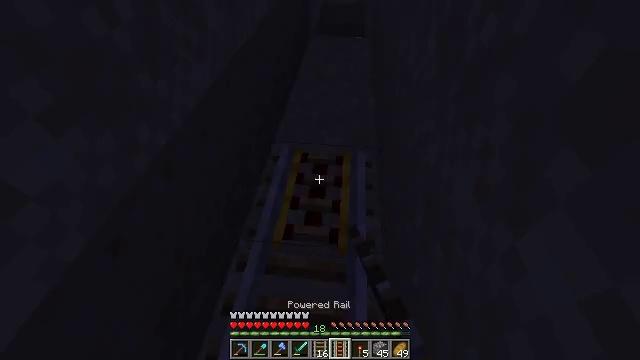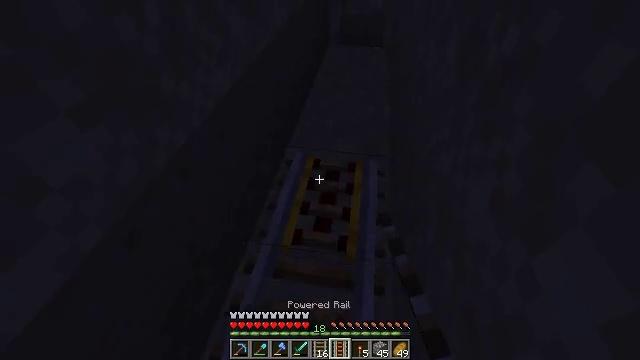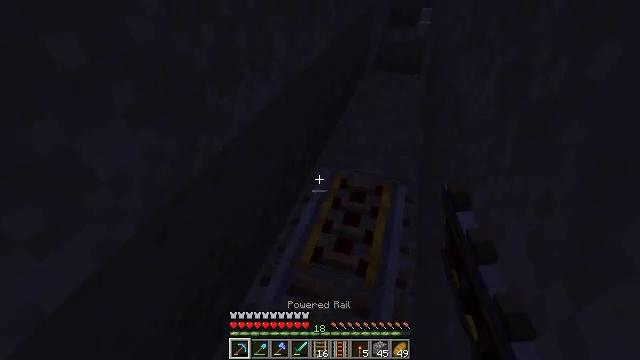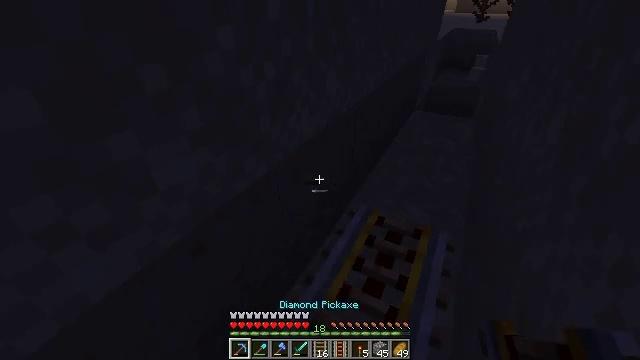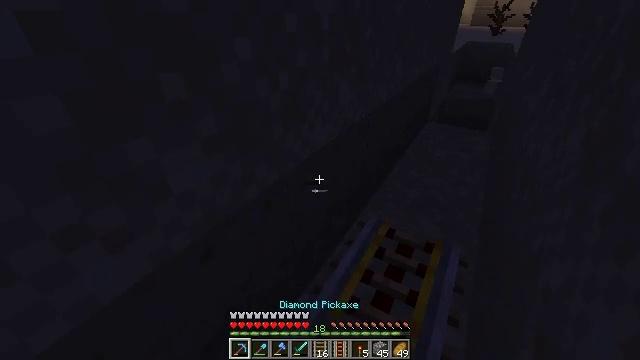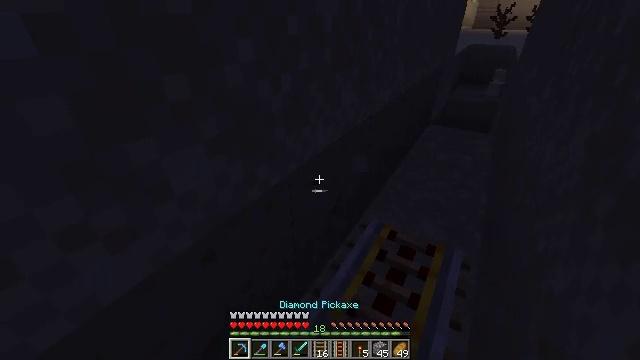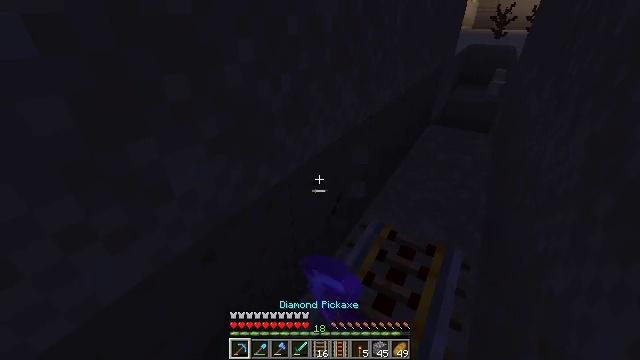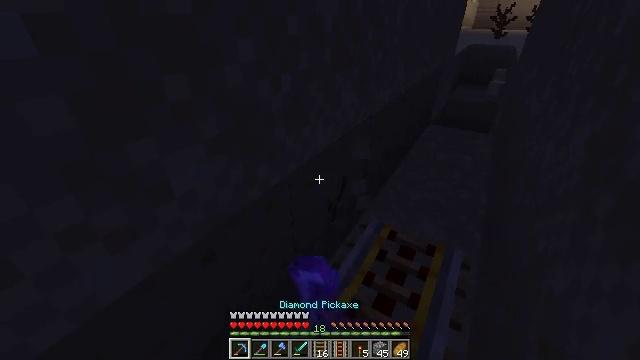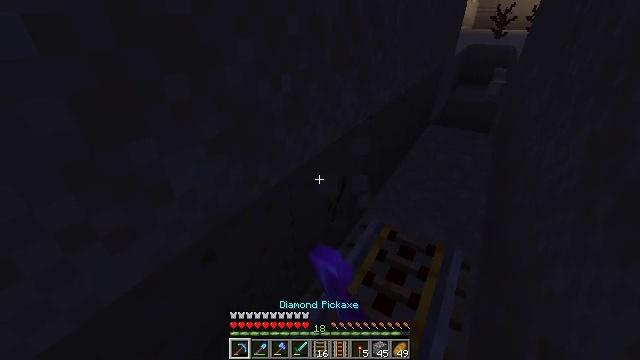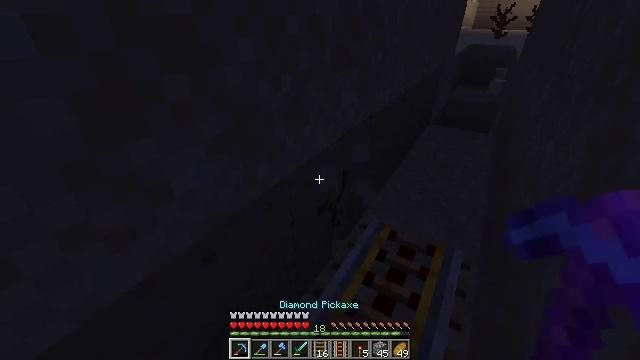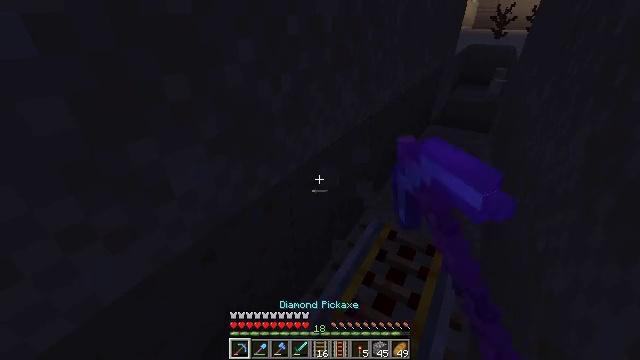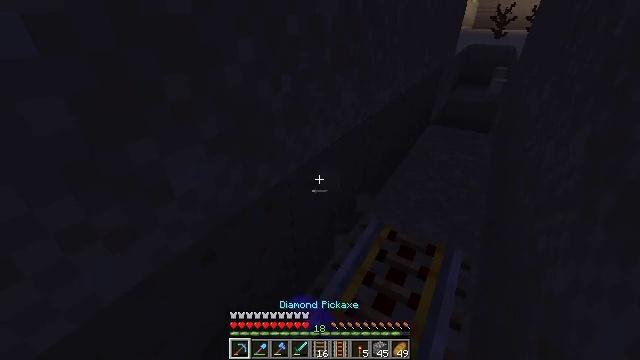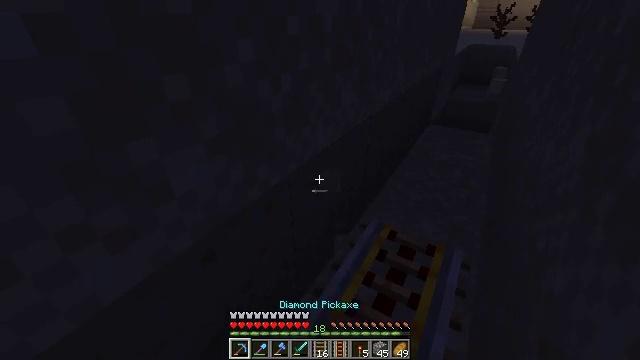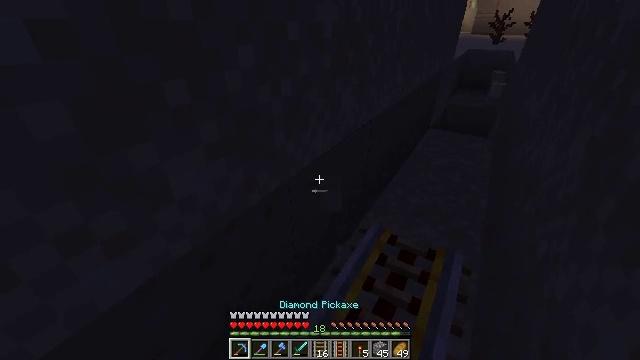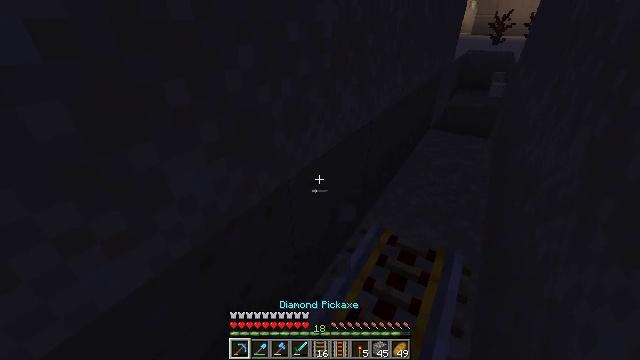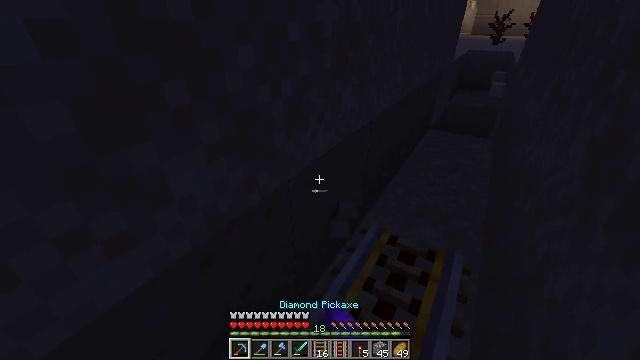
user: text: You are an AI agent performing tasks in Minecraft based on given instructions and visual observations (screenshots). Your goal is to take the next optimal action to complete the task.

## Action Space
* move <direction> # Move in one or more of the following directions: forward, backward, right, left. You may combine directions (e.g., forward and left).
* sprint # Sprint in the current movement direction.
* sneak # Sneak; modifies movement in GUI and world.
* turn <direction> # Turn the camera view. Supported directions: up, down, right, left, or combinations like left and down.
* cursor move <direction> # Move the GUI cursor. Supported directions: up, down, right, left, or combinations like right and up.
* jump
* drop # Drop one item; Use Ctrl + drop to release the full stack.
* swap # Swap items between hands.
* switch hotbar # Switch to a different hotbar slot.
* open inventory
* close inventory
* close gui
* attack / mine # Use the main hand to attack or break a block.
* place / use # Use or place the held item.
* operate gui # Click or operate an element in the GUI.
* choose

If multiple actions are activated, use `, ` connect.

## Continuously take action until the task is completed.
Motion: motion action
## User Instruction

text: Dig up some sand.
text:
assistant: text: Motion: turn left and up
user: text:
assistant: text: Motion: turn left and up, switch to hotbar 1
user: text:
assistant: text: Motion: turn left and up, switch to hotbar 1
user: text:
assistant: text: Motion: turn left and up
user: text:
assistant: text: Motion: attack / mine
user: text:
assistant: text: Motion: attack / mine
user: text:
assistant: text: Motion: attack / mine
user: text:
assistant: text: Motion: attack / mine
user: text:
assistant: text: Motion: attack / mine
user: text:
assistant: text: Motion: no_op
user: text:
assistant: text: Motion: no_op
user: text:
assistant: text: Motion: no_op
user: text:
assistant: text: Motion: no_op
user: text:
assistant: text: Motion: attack / mine
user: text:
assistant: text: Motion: attack / mine
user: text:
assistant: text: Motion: attack / mine
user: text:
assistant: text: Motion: attack / mine
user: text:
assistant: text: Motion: attack / mine
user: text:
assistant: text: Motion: attack / mine
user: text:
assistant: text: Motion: attack / mine
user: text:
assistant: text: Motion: attack / mine
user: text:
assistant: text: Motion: attack / mine
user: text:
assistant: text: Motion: attack / mine
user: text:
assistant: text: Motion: attack / mine
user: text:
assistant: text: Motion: attack / mine
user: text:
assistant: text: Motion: attack / mine
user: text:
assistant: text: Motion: attack / mine
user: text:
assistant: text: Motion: attack / mine
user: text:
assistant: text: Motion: attack / mine
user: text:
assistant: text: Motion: attack / mine